Field crop: tomato
Growth stage: 1
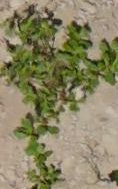
Species: portulaca